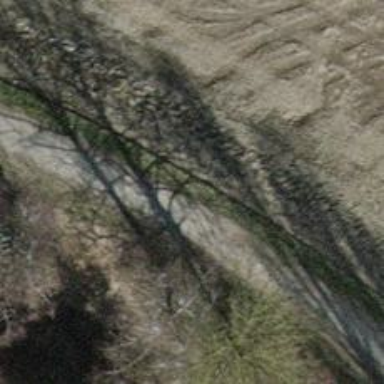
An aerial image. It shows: Track road with grade3 tracktype.